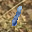
Label: 1